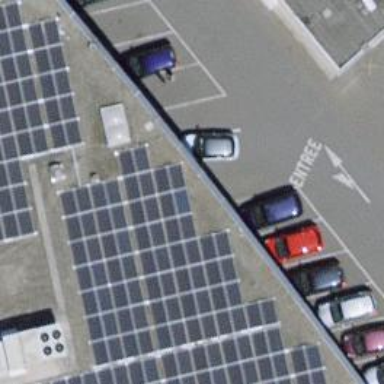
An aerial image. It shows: Parking area.